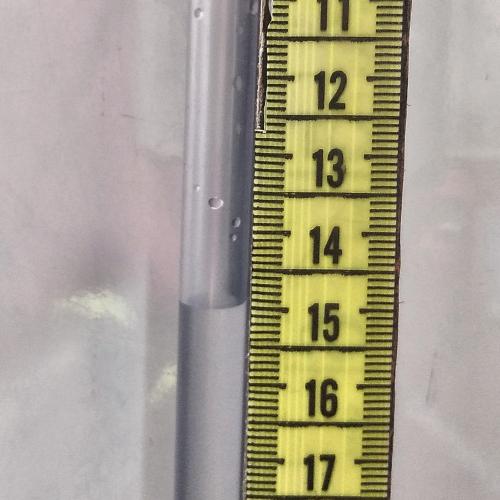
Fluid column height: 14.9 cm